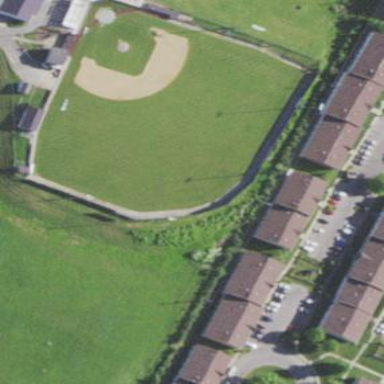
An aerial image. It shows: Baseball pitch for leisure land.